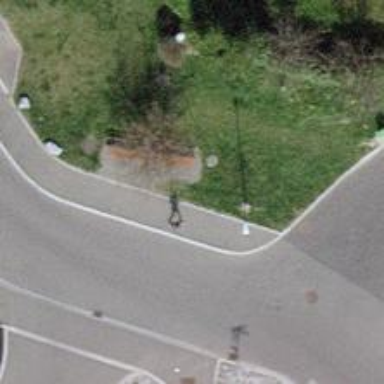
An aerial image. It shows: Brown bench in the vicinity.